Question: At each time, any colored ball can be exchanged with the white ball. How many such exchanges are needed at least to make all the red balls arranged in front of the green balls (white ball positions are arbitrary)?
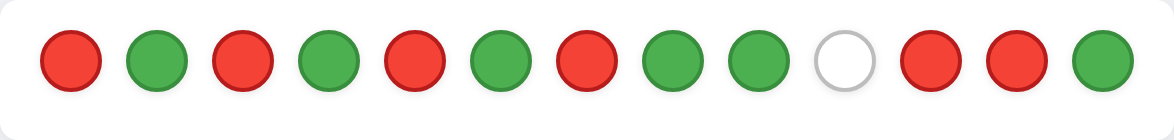
Answer: 5